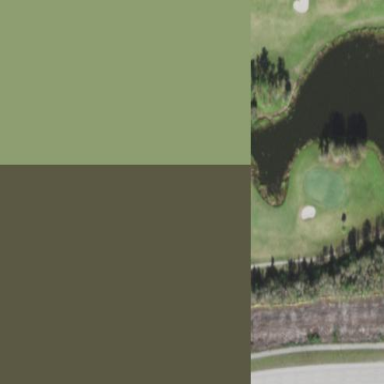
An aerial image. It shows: Rough grassy area used for golf.